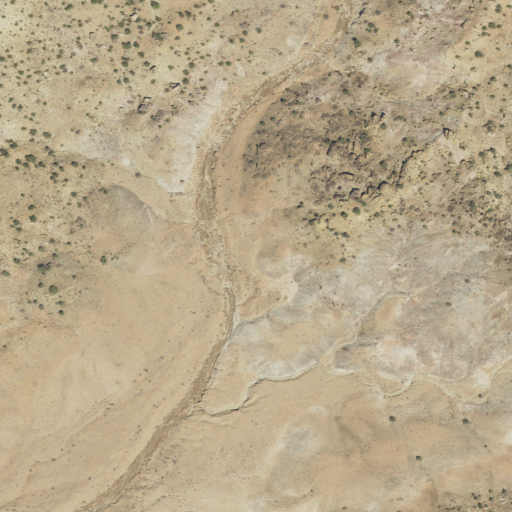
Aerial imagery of valley in Utah named Ute Canyon containing shrub and barren land